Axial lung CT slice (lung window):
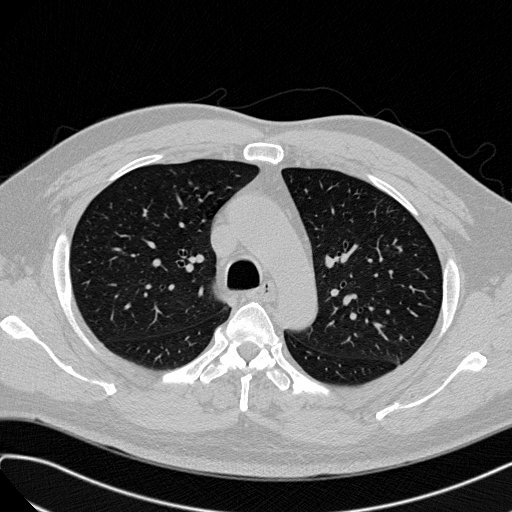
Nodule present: no